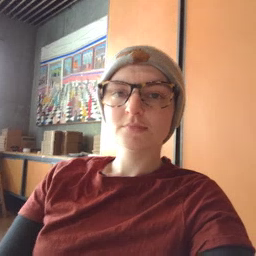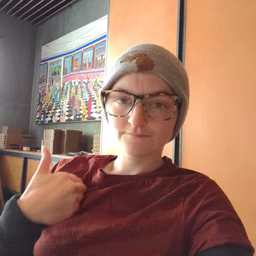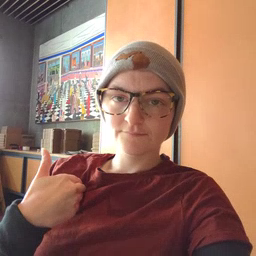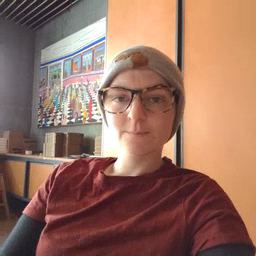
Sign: have